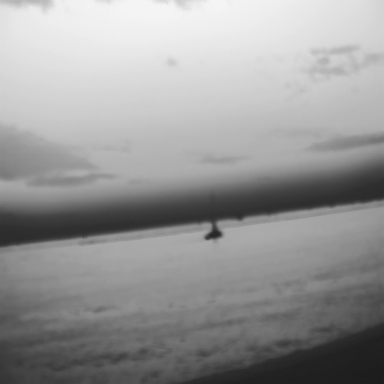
There is a sailboat in the infrared image.